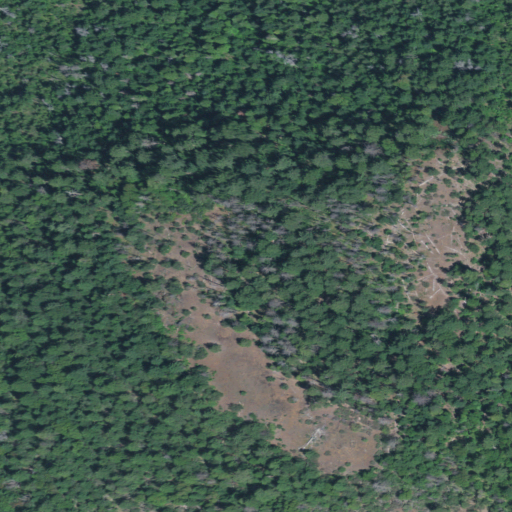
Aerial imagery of mountain in Oregon named Geppert Butte containing grassland, evergreen forest, and shrub